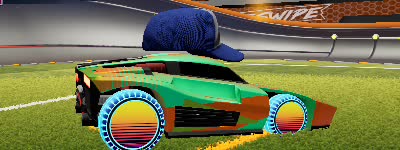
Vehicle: breakout